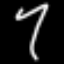
Label: squiggle